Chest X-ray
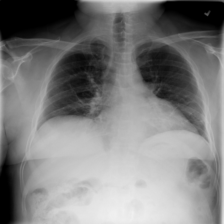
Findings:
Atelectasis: positive
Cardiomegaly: negative
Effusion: negative
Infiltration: negative
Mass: negative
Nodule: negative
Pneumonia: negative
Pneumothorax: negative
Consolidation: negative
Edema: negative
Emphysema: negative
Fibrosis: negative
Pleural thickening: negative
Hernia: negative